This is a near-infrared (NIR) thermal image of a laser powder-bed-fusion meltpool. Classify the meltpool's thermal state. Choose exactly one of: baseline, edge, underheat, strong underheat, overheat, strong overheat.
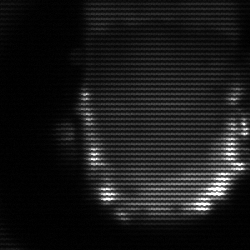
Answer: baseline